Question: Count the number of objects in the diagram.
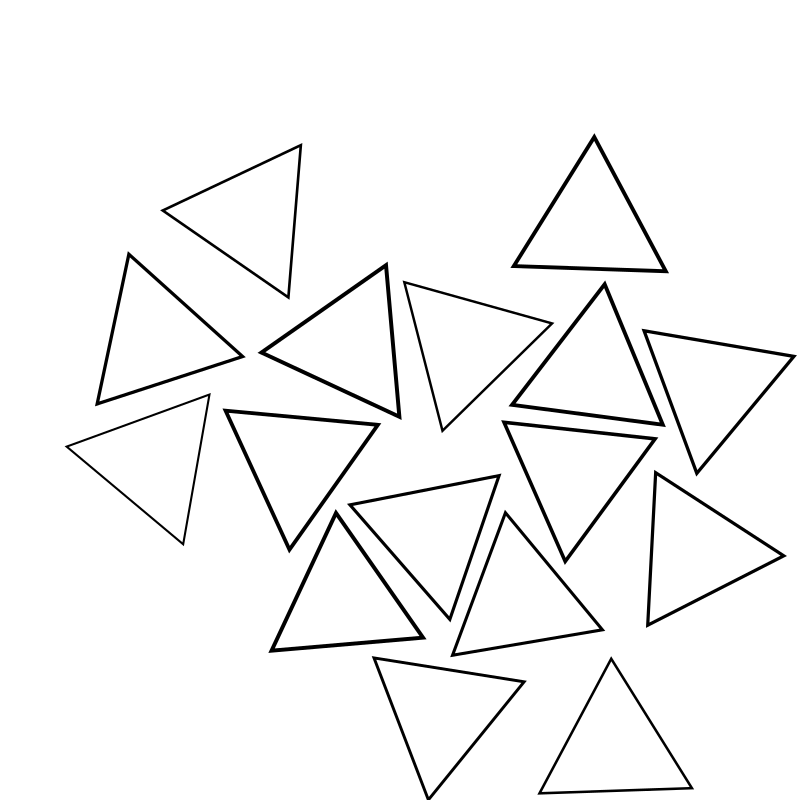
Answer: 16